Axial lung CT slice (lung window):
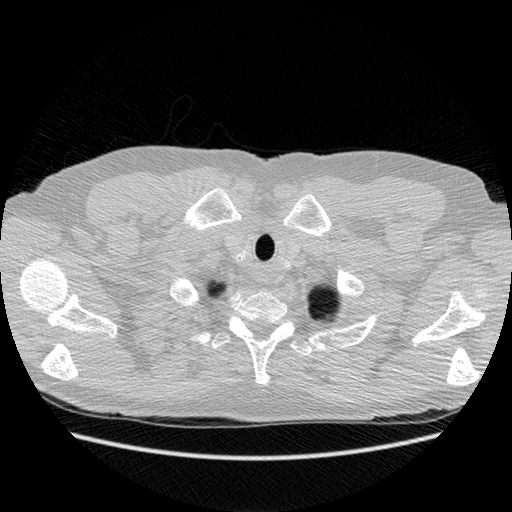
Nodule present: no